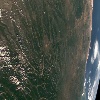
Label: land